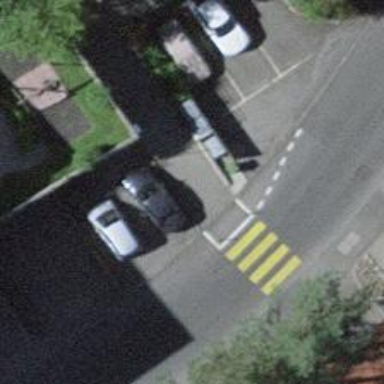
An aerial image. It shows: Kerb serving as barrier.